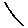
Label: hexagon